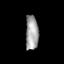
Tissue: prostate
Cell type: T cells
Senescence score: 0.2971
Nuclear area (px): 435
Mean DAPI intensity: 160.832